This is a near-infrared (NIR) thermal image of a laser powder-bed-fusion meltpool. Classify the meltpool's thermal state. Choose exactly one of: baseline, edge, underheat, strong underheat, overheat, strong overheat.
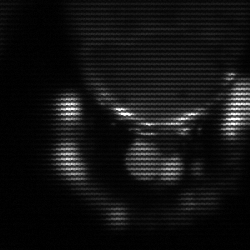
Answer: baseline